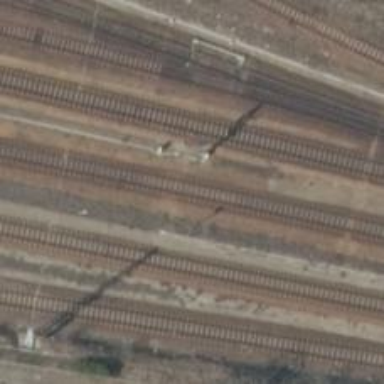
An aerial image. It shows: Solitary milestone along the railway.